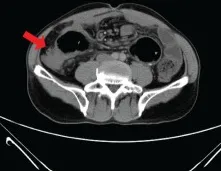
Abdominal CT examination of the patient when intestinal obstruction occurs again.transverse images revealed ileocecal intestinal wall thickening The red arrow indicaes the ileocecal junction.
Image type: radiology (ct)